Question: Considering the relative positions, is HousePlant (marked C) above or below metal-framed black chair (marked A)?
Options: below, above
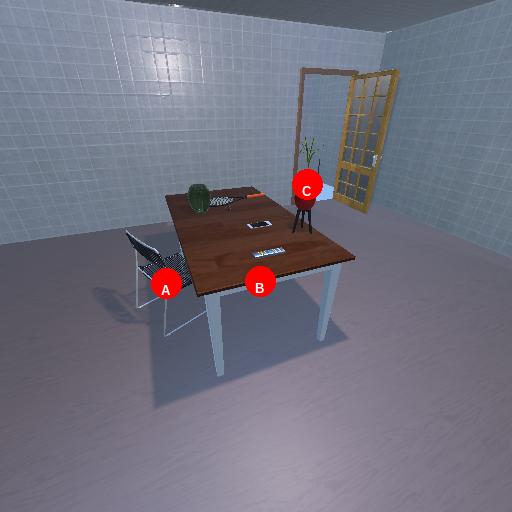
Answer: below